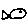
Label: fish